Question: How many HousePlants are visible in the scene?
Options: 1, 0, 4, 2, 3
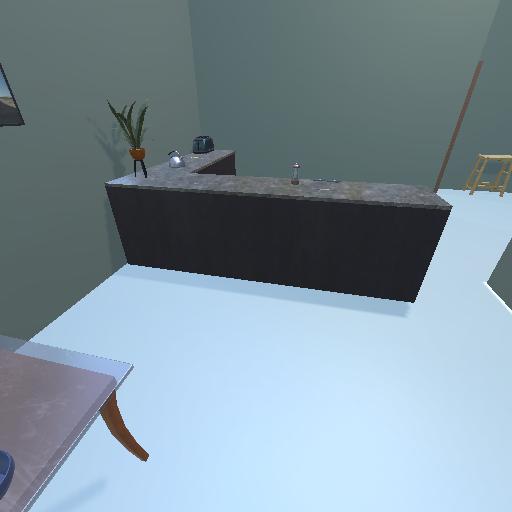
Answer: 1